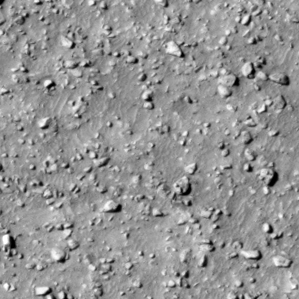
Label: non_frost